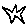
Label: star